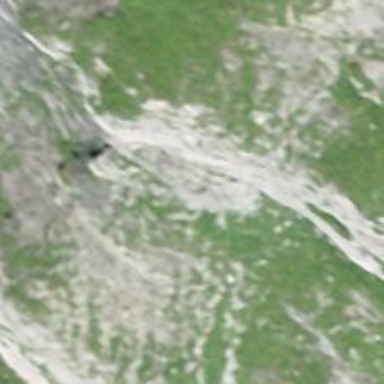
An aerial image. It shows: Natural cliff.